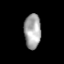
Tissue: prostate
Cell type: T cells
Senescence score: 0.3473
Nuclear area (px): 566
Mean DAPI intensity: 165.832